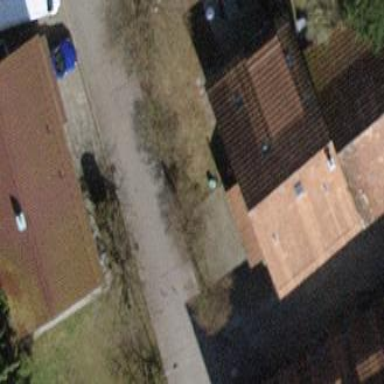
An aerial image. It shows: Detached building.